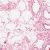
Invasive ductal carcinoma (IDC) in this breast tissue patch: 0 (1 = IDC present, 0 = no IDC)